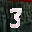
Label: 3